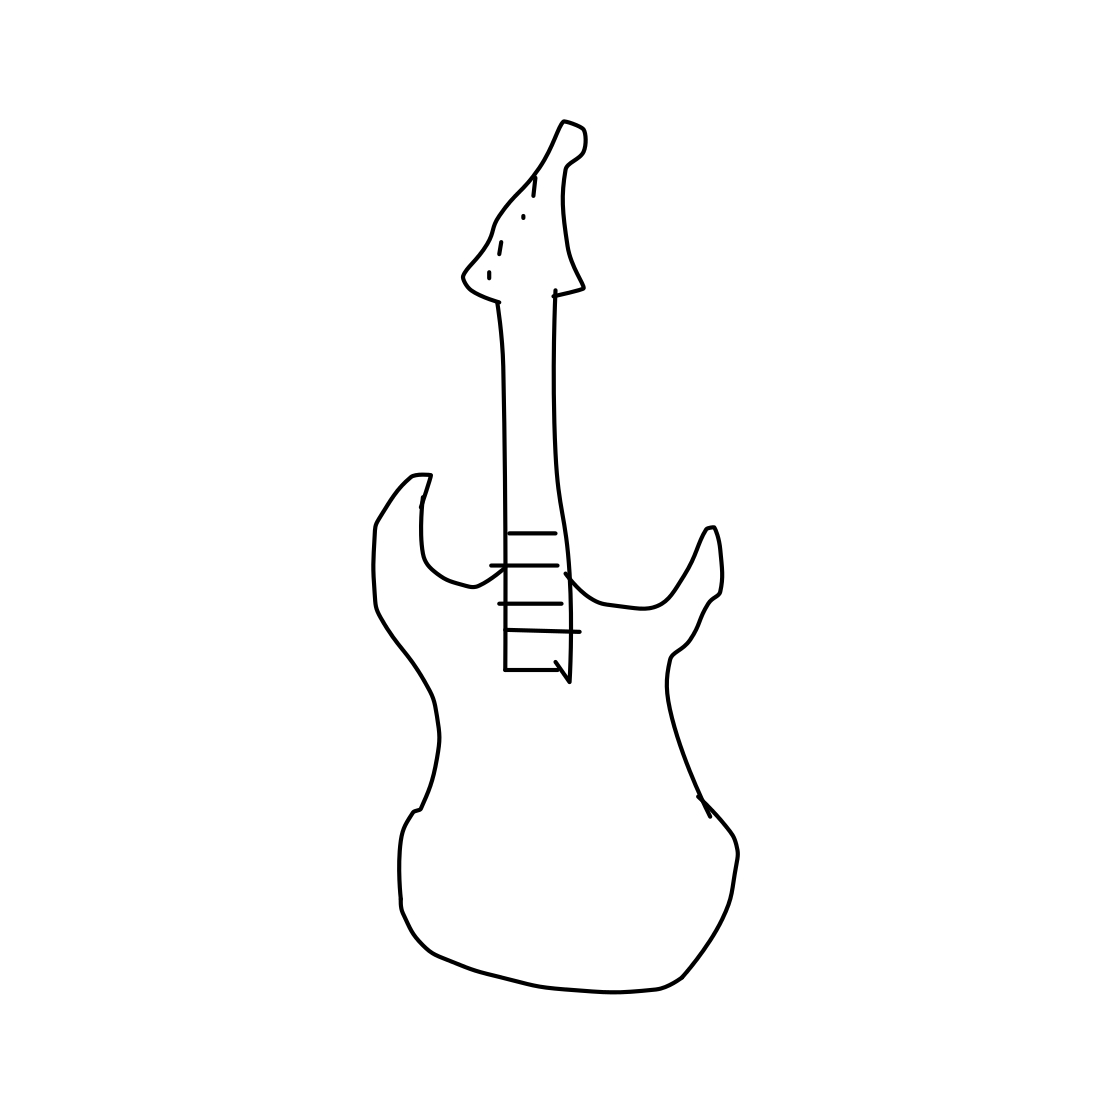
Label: guitar